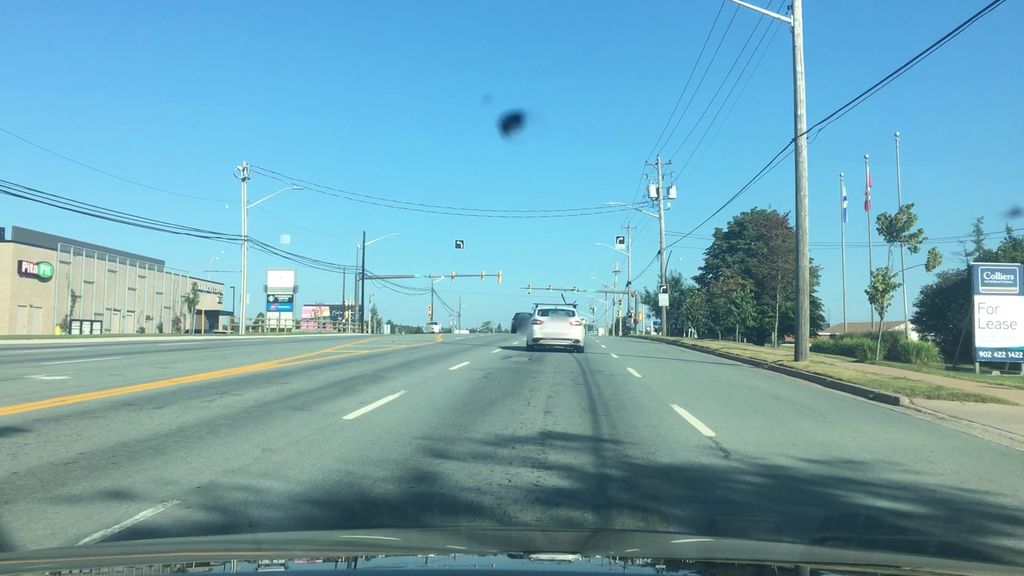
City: halifax